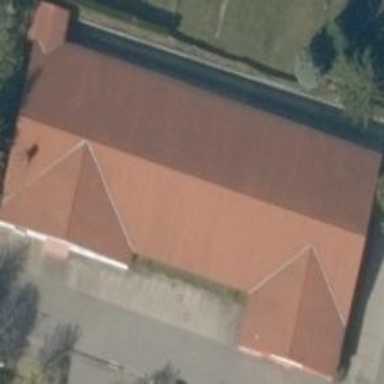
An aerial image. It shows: Building used as fitness center.